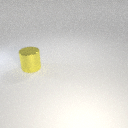
large yellow metal cylinder